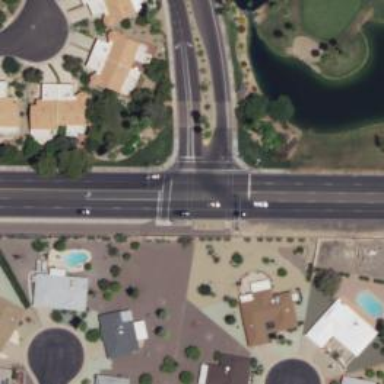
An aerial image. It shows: Secondary road with asphalt surface.